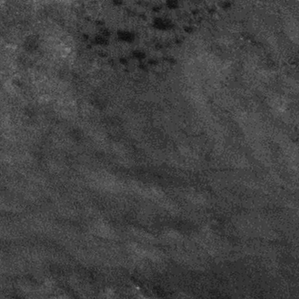
Label: frost